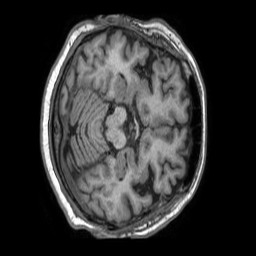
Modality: T1w
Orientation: axial
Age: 75
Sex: female
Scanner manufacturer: philips
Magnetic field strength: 1.5 T
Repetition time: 0.007147 s
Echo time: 0.003277 s